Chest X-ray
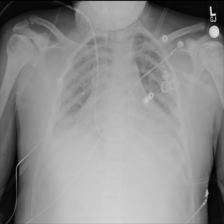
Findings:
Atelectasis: positive
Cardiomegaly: negative
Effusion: negative
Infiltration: negative
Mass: negative
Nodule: negative
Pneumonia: negative
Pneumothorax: negative
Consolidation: negative
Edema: negative
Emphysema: negative
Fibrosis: negative
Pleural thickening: negative
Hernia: negative